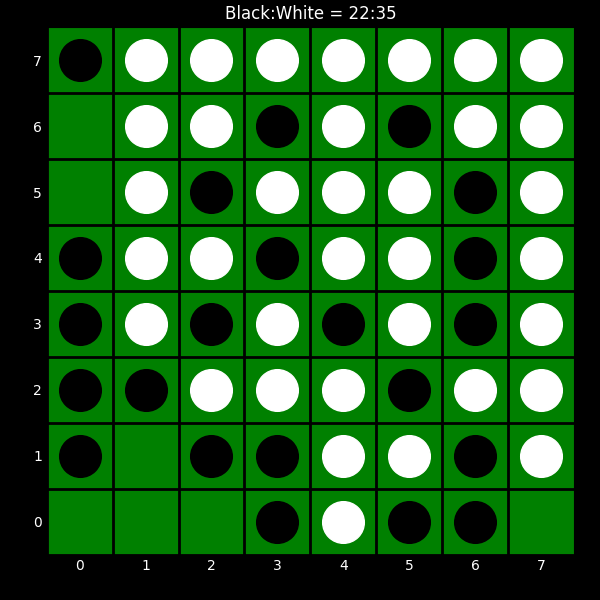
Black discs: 22
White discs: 35